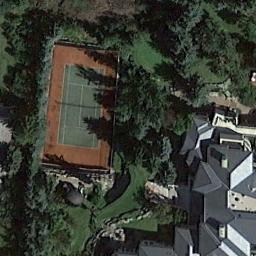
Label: tennis_court